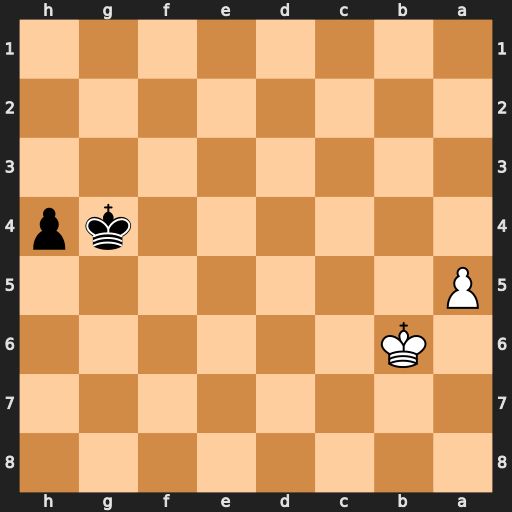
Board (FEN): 8/8/1K6/P7/6kp/8/8/8
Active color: b
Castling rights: -
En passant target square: -
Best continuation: h3 a6 h2 Ka7 h1=Q